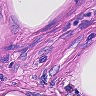
Metastatic tissue present: no